Question: I have installed easy_install with Portable Python 2-7 on Windows XP (through the distribute module). But when I type a DOS command such as
'''
easy_install pandas
'''
I get the following:

And I don't find any "parse" module on internet (and "easy_install parse" yields the same output)
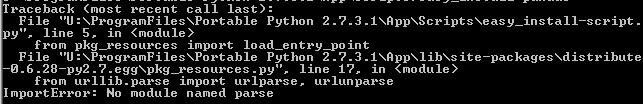
Answer: The error is about the module 'urllib.parse', not 'parse'. The documentation of the <URL> says:
> The urlparse module is renamed to urllib.parse in Python 3.
which means your code expects to be run with Python 3. You are running Python 2.7 which means it won't work (because the module 'urllib.parse' is still called 'urlparse'). Perhaps you need to look into installing a version of Portable Python that supports Python 3?